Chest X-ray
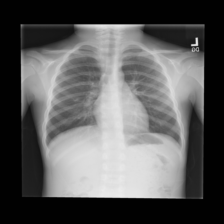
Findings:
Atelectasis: negative
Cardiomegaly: negative
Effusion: negative
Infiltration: negative
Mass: negative
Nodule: negative
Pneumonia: negative
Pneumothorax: negative
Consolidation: negative
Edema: negative
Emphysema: negative
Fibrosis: negative
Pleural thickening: negative
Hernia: negative